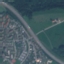
Land use / land cover class: Highway